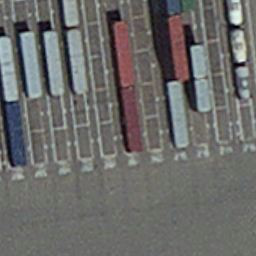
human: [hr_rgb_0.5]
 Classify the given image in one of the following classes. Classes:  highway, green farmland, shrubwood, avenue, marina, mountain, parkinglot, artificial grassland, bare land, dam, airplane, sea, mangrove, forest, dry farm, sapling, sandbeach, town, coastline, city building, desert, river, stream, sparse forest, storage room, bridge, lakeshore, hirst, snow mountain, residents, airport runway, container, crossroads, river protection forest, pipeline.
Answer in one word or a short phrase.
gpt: container